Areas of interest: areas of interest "Park Square"
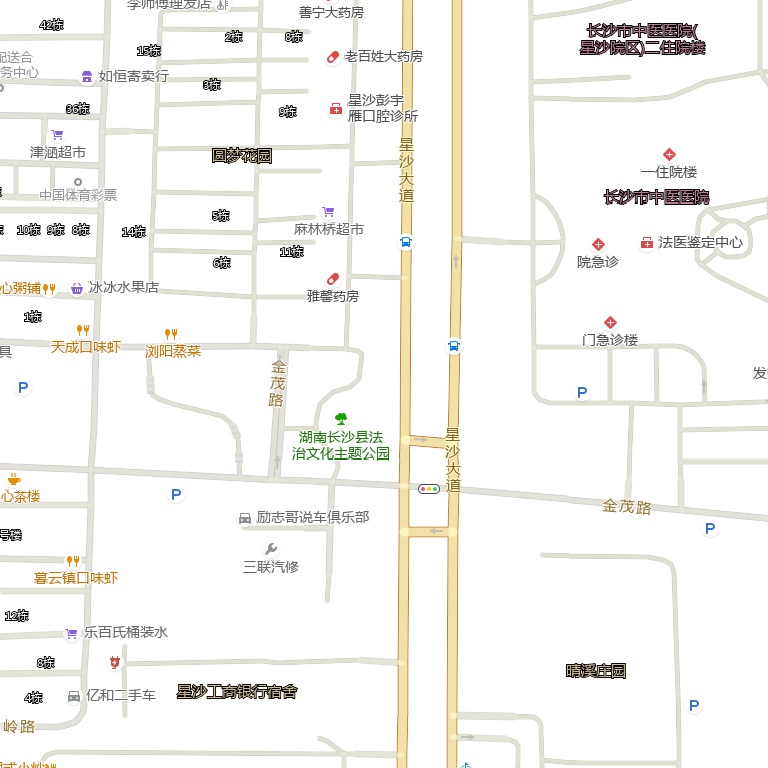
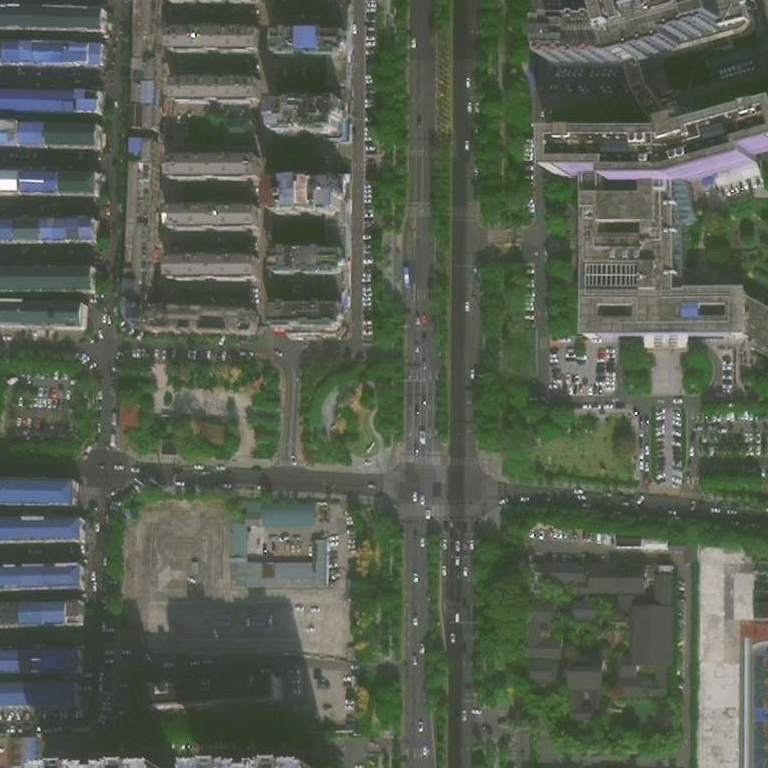